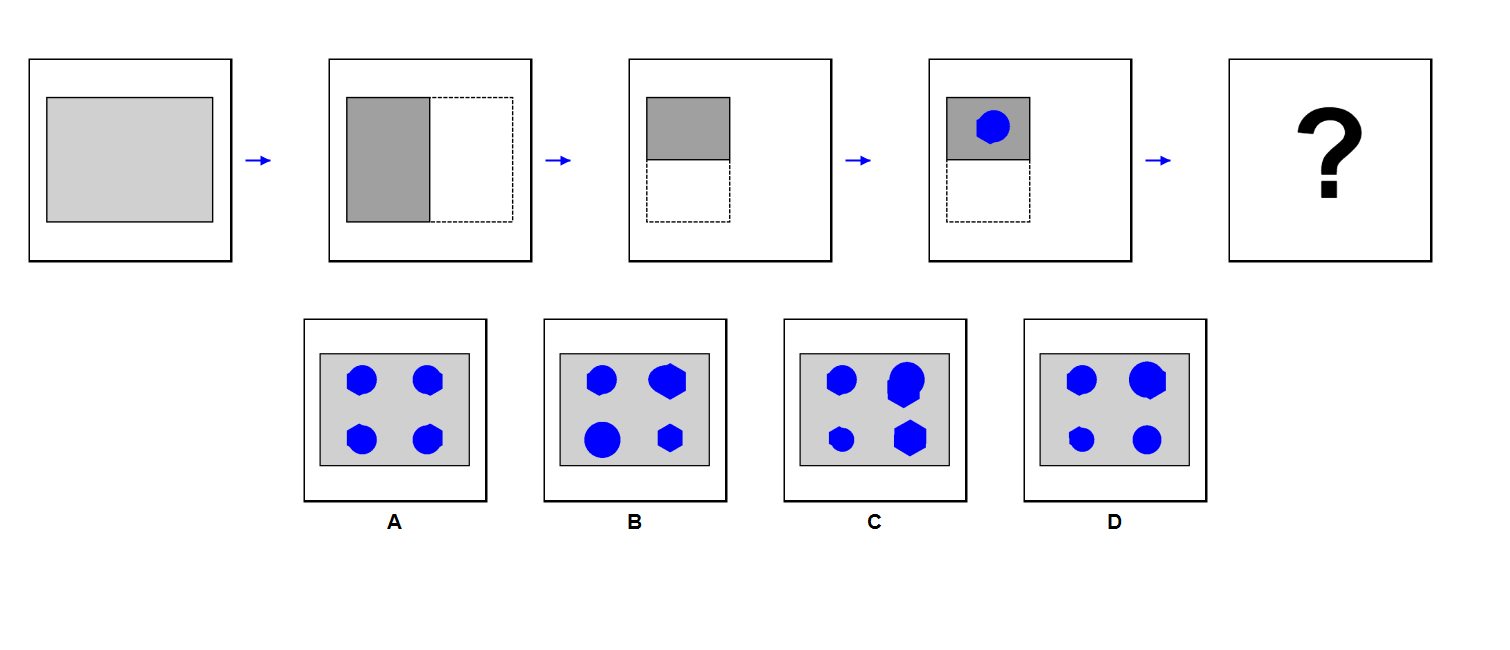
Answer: A